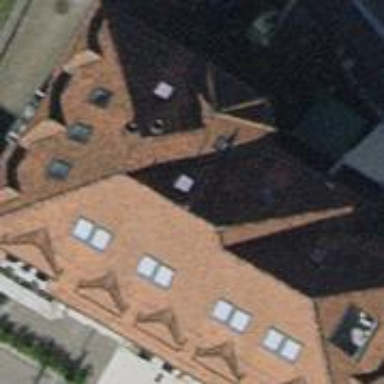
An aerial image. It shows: Residential building with restaurant. The building features mansard roof.